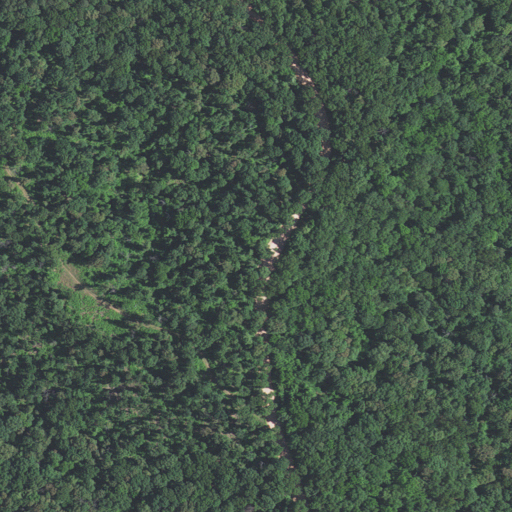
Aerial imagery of mountain in Missouri named Pine Hill containing deciduous forest, open development, and mixed forest